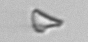
Label: detritus_transparent